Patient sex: F
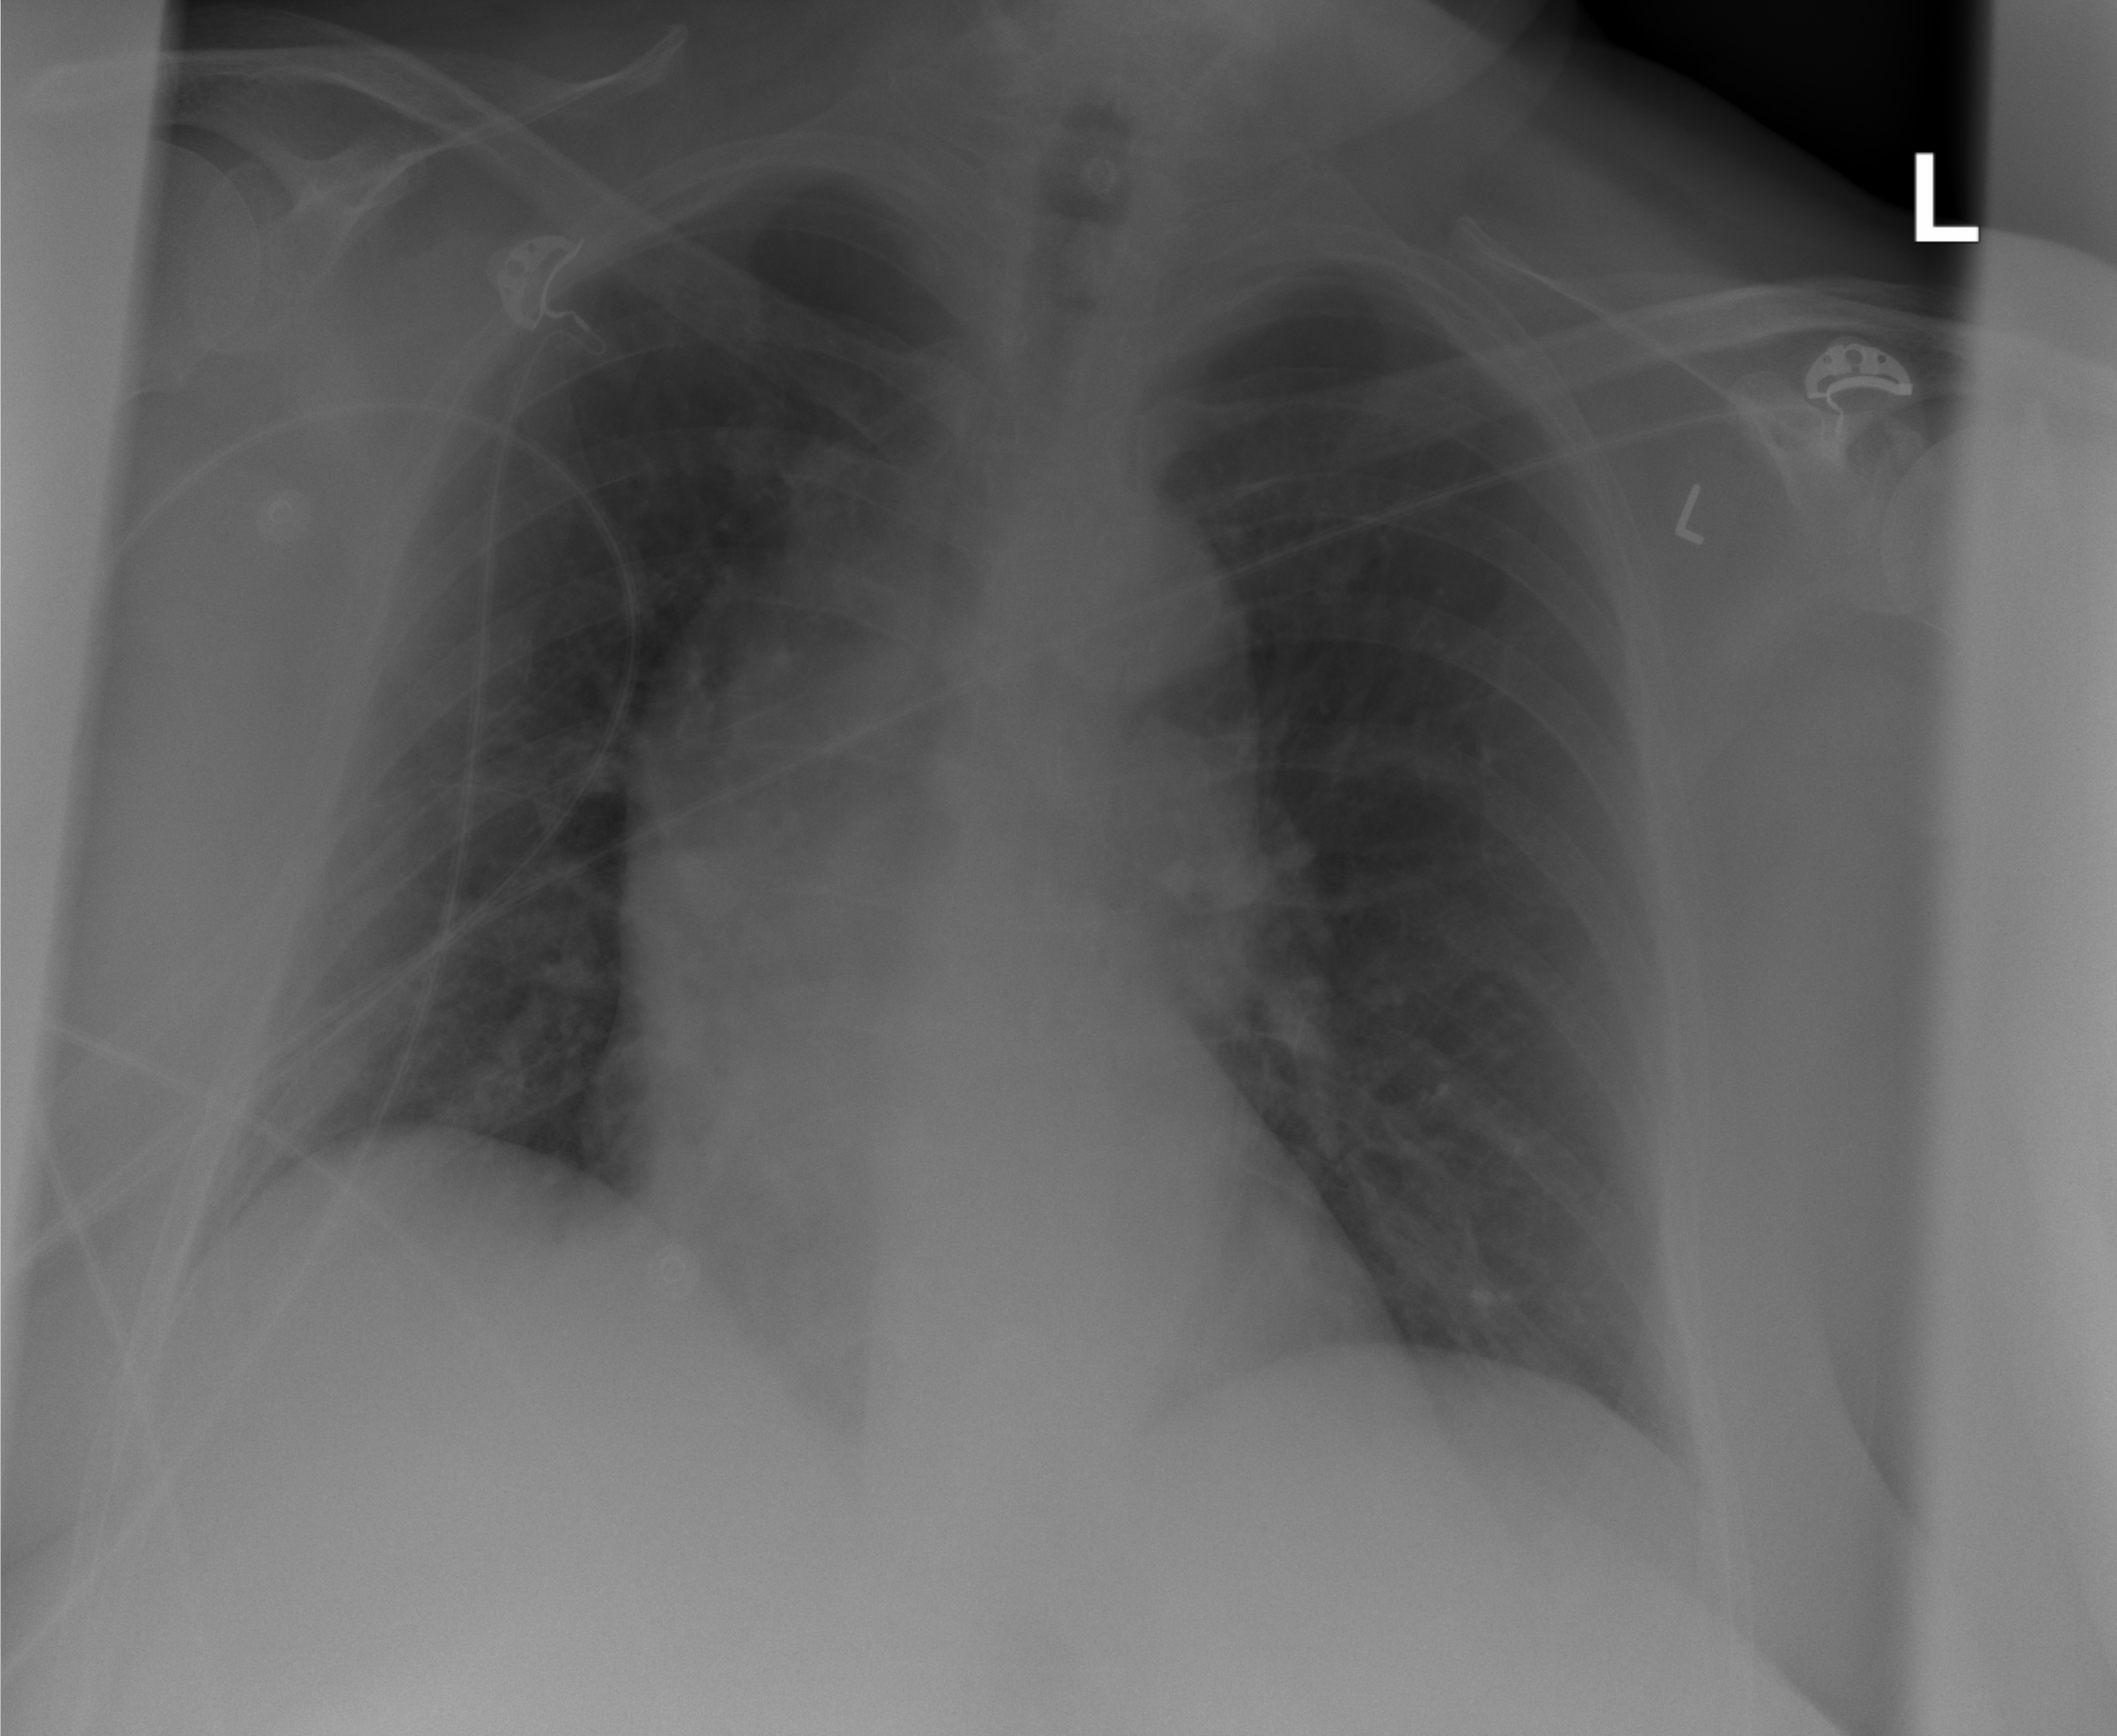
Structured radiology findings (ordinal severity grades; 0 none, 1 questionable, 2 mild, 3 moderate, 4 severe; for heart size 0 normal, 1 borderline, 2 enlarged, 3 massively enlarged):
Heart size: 2
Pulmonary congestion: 0
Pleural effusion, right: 0
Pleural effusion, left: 0
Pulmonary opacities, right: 1
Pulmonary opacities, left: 0
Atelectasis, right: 0
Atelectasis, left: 0